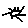
Label: sun